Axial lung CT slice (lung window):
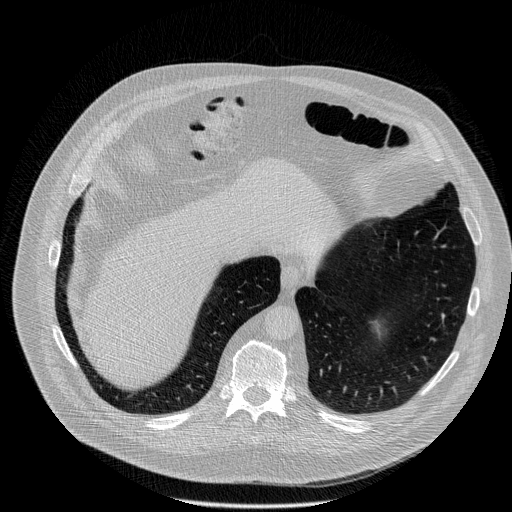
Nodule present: no